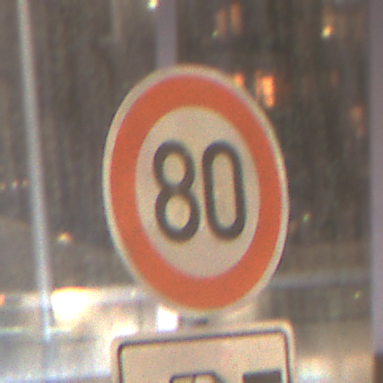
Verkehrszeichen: Geschwindigkeit80
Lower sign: HinweisDurchSinnbild15
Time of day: NotSpecified
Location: Indoor (Urban)
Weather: NotSpecified
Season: NotSpecified
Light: Artificial